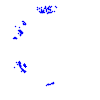
Particle: pion